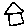
Label: house